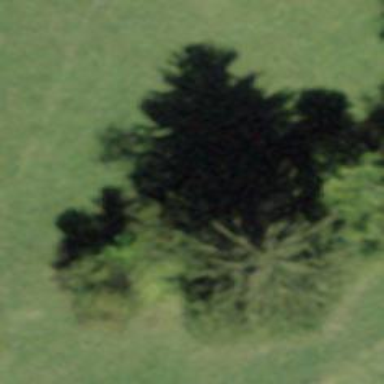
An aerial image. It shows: Row of trees in natural setting.